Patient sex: M
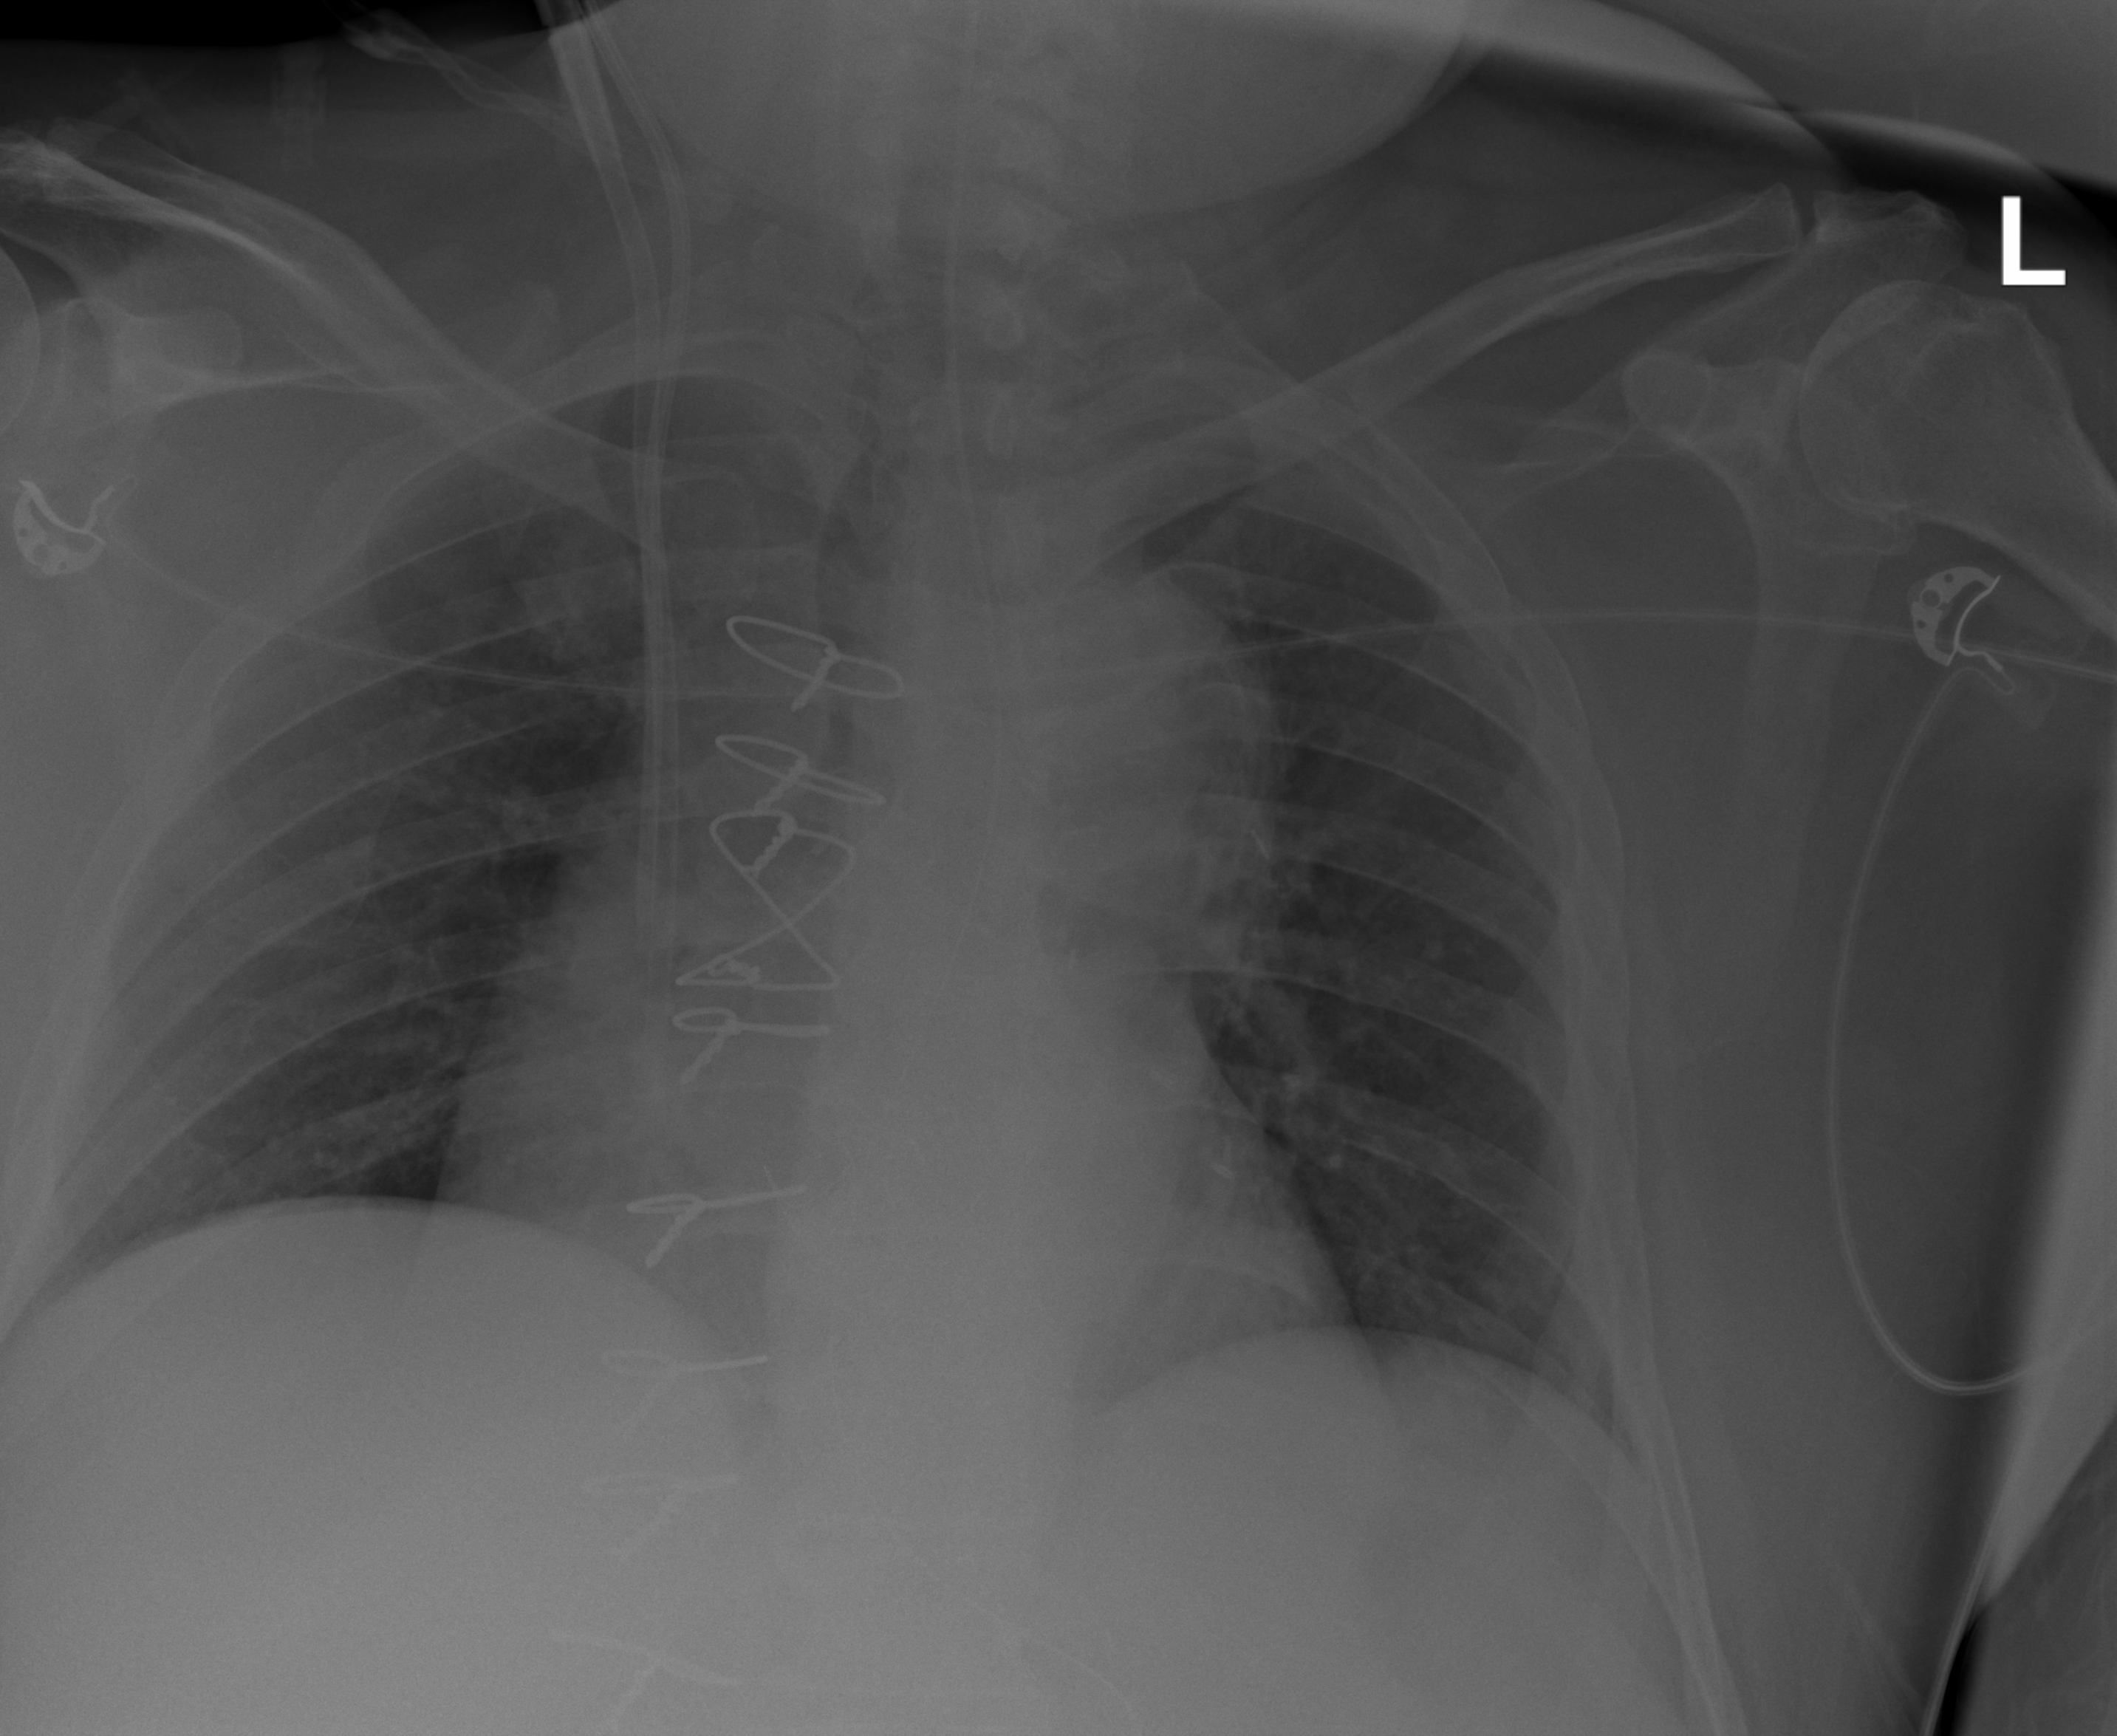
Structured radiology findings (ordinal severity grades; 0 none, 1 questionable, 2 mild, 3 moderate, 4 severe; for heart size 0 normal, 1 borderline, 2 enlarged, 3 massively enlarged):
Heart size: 2
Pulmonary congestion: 0
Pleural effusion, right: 0
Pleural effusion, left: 0
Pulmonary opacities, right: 0
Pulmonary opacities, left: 0
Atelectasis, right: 0
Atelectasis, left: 0